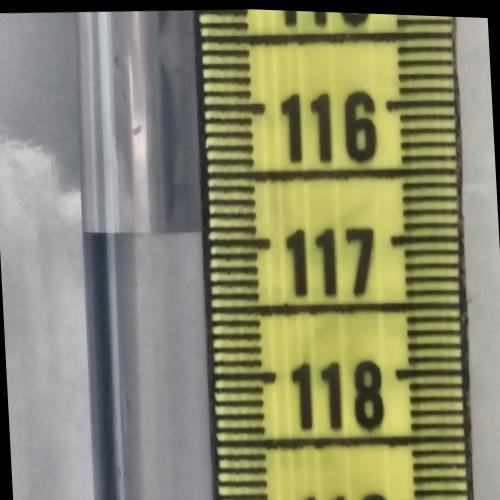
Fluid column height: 116.9 cm